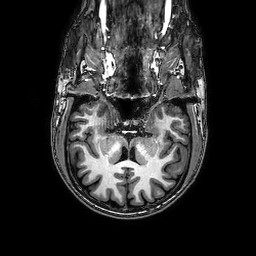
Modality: T1w
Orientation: sagittal
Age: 33
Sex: male
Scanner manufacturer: philips
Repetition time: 0.008136 s
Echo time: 0.00374 s